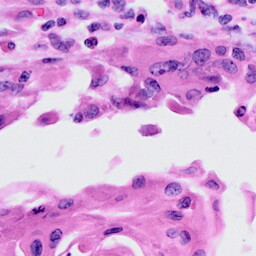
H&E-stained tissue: Cervix